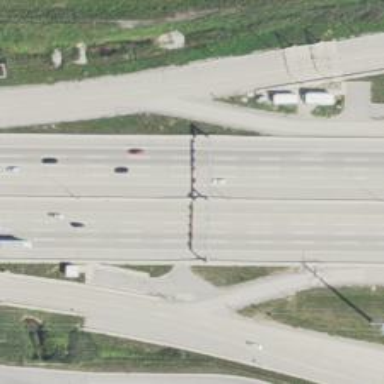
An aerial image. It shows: Toll gantry on the road.